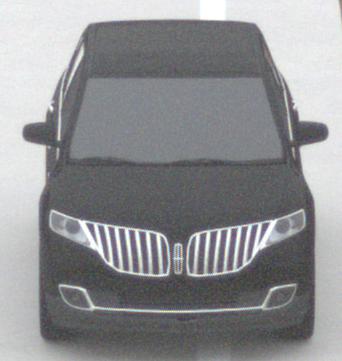
Make: Lincoln
Model: MKX
Detailed model: Gen. 1 CD3
Model produced from: 2010
Model produced until: 2015
Doors: 5
Color: black
Road condition: dry road
Daytime: midday
Contrast: low contrast